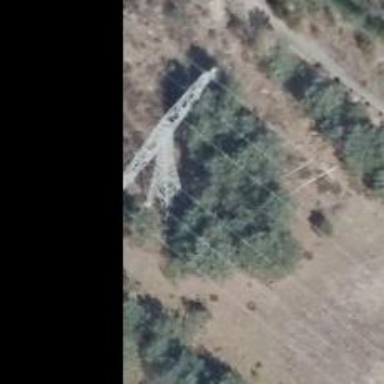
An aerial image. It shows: Power line is depicted.